Interaction volume radius: 5 \u00c5
Interaction volume height: 50 \u00c5
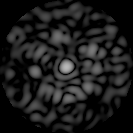
Disorder parameter: 0.8241